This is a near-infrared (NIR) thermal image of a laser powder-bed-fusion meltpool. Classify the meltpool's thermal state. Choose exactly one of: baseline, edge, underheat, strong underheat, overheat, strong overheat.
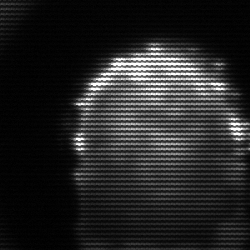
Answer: baseline